【题型】解答题　【知识点】平面几何　【难度】medium
已知：如图，四边形 \(ABCD\) 是菱形，\(P\) 是对角线 \(BD\) 上一点，连结 \(AP\)、\(CP\) 并延长，分别与边 \(CD\)、\(AD\) 交于点 \(E\)、\(F\)。

(1) 求证：\(AE = CF\);

(2) 如果 \(\angle APF = 2\angle ABD\)，求证：\(BP \cdot BD = 2AB^2\)。
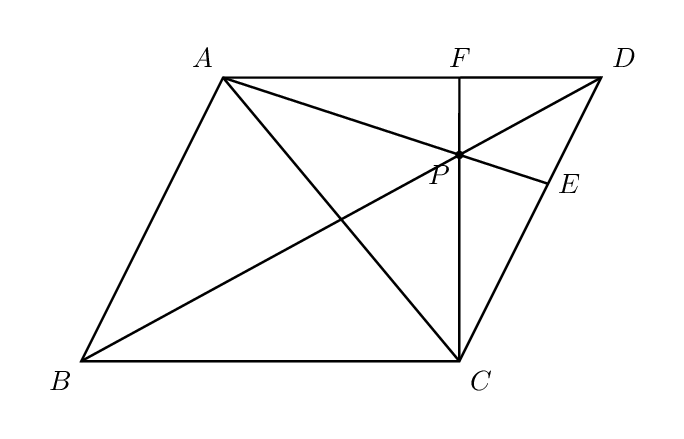
【解答】
$\textbf{【答案】(1)证明见解析；}$

$\textbf{(2)证明见解析}$

\textbf{【分析】}本题主要考查了菱形的性质，相似三角形的判定与性质，全等三角形的判定与性质，熟练掌握以上基本性质是解答本题的关键。

(1) 由菱形的性质可知 $AD = CD$，$BD$ 垂直平分 $AC$，继而可知 $\angle ACD = \angle CAD$，$PA = PC$，求得 $\angle PAC = \angle PCA$，进而判定 $\triangle ACE \cong \triangle CAF$（ASA），得出结论；

(2) 由菱形的性质和已知条件，根据角的和差计算易得 $\angle BLA = \angle BAP = 90^\circ$，进而可判定 $\triangle ABL \sim \triangle PBA$，再根据相似三角形的对应线段成比例即可得出结论。

\textbf{【详解】(1) 证明：}
$\because$ 四边形 $ABCD$ 是菱形，

$\therefore AD = CD$，$BD$ 垂直平分 $AC$，

$\therefore \angle ACD = \angle CAD$。

$\because$ 点 $P$ 在 $BD$ 上，

$\therefore PA = PC$，

$\therefore \angle PAC = \angle PCA$。

在 $\triangle ACE$ 和 $\triangle CAF$ 中，

$\begin{cases}
\angle ACE = \angle CAF, \\
AC = CA, \\
\angle EAC = \angle FCA,
\end{cases}$

$\therefore \triangle ACE \cong \triangle CAF$（ASA），

$\therefore AE = CF$。

(2) 设 $AC$ 交 $BD$ 于点 $L$，则 $LB = LD = \frac{1}{2}BD$。

$\because AB = CB$, $BD \perp AC$,

$\therefore \angle ABD = \angle CBD$,

$\therefore \angle ABC = 2\angle ABD$,

$\because \angle APF = 2\angle ABD$,

$\therefore \angle APF = \angle ABC$,

$\therefore \angle ABC + \angle APC = \angle APF + \angle APC = 180^\circ$,

$\therefore \angle BAP + \angle BCP = 360^\circ - (\angle ABC + \angle APC) = 180^\circ$,

$\because \angle BAC = \angle BCA$, $\angle PAC = \angle PCA$,

$\therefore \angle BAP = \angle BAC + \angle PAC = \angle BCA + \angle PCA = \angle BCP$,

$\therefore 2\angle BAP = 180^\circ$,

$\therefore \angle BLA = \angle BAP = 90^\circ$,

$\because \angle ABL = \angle PBA$,

$\therefore \triangle ABL \backsim \triangle PBA$,

$\therefore \frac{AB}{BP} = \frac{LB}{AB}$,

$\therefore \frac{AB}{BP} = \frac{\frac{1}{2}BD}{AB}$,

$\therefore BP \cdot BD = 2AB^2$.

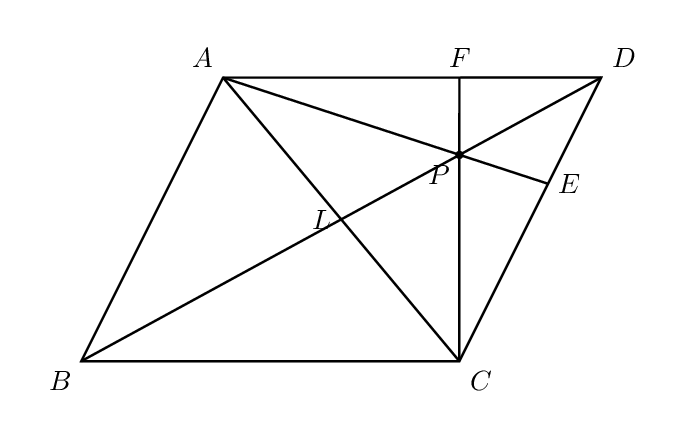